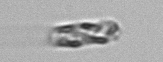
Label: Dactyliosolen_fragilissimus